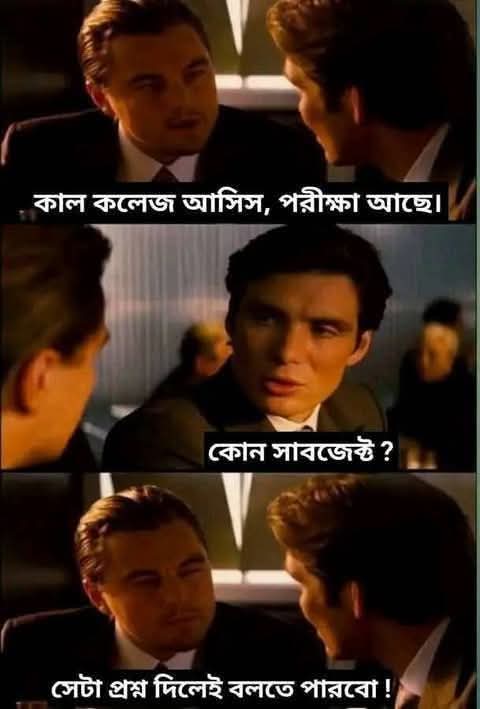
Text: কাল কলেজ আসিস, পরীক্ষা আছে।
কোন সাবজেক্ট?
সেটা প্রশ্ন দিলেই বলতে পারবো!
Label: Non Hate